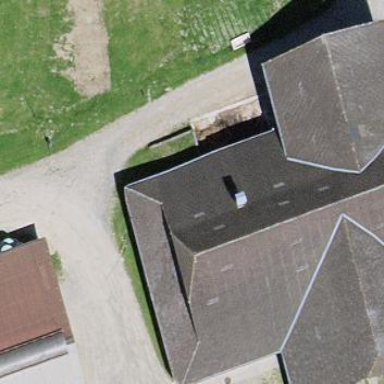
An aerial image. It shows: Rural barn.